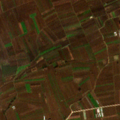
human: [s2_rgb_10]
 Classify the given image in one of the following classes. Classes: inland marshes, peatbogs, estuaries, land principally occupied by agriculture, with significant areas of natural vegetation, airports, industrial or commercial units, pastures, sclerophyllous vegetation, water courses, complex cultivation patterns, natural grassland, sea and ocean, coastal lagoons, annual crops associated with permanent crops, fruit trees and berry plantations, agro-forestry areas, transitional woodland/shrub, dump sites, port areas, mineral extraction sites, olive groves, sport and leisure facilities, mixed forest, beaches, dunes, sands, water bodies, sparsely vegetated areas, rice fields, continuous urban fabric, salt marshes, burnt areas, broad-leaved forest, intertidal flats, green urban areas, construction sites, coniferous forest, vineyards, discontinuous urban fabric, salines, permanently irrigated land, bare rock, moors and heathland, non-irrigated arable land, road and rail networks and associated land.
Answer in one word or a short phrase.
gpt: non-irrigated arable land